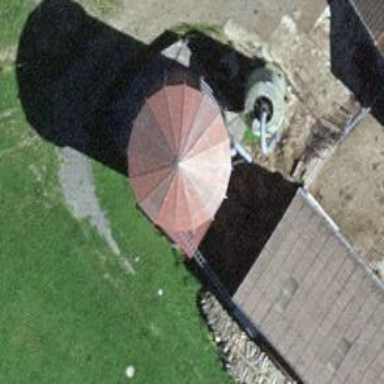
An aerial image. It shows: Silo building.